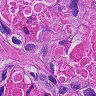
Metastatic tissue present: yes